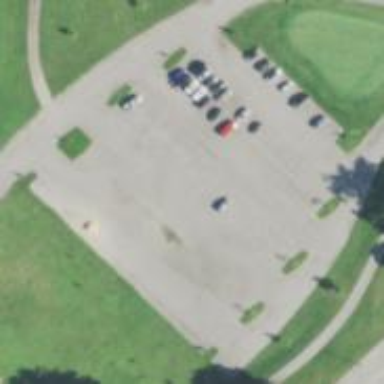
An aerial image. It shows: Path used for both walking and golf.